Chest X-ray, PA view. Patient: 75 years old, sex M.
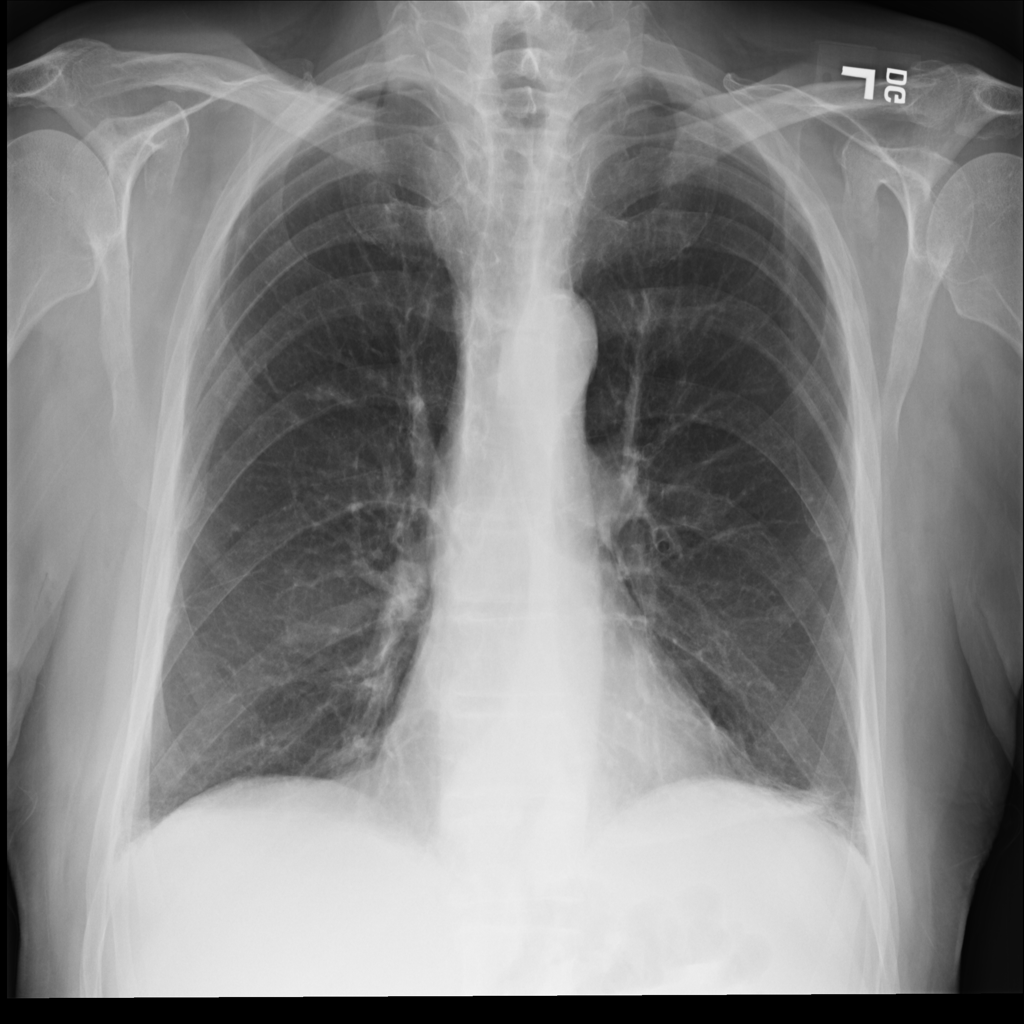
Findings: Atelectasis